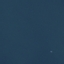
Label: SeaLake